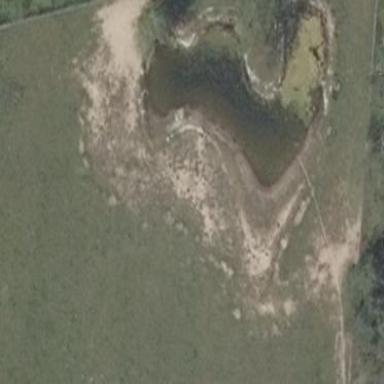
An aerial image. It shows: Peaceful pond surrounded by nature.